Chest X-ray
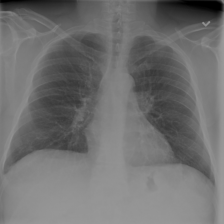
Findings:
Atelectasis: negative
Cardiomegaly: negative
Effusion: negative
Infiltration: negative
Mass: negative
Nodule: negative
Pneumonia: negative
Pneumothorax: negative
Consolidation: negative
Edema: negative
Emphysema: negative
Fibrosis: positive
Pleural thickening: negative
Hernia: negative